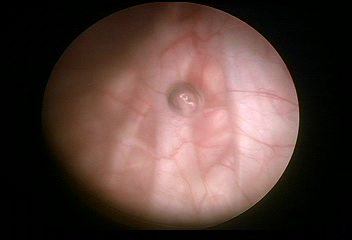
Modality: WLC
Class: Normal mucosa
Bladder cancer association: No